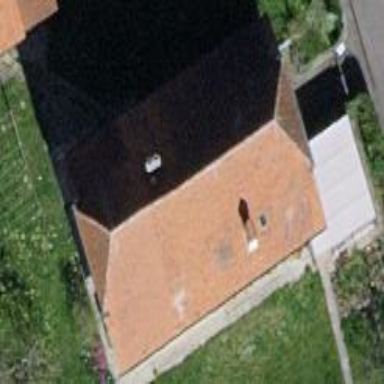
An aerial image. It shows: Detached building with hipped roof shape.